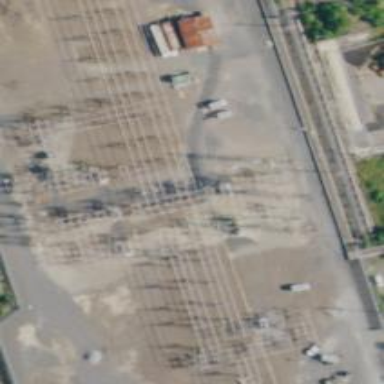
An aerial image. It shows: Switch for power supply.